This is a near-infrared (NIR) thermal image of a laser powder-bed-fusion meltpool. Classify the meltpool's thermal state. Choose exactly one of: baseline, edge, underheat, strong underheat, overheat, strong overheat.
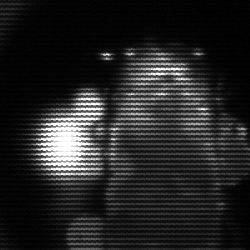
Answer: strong underheat